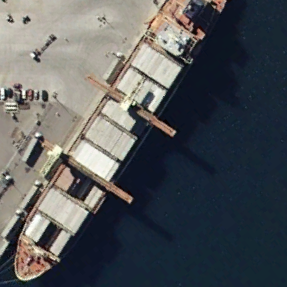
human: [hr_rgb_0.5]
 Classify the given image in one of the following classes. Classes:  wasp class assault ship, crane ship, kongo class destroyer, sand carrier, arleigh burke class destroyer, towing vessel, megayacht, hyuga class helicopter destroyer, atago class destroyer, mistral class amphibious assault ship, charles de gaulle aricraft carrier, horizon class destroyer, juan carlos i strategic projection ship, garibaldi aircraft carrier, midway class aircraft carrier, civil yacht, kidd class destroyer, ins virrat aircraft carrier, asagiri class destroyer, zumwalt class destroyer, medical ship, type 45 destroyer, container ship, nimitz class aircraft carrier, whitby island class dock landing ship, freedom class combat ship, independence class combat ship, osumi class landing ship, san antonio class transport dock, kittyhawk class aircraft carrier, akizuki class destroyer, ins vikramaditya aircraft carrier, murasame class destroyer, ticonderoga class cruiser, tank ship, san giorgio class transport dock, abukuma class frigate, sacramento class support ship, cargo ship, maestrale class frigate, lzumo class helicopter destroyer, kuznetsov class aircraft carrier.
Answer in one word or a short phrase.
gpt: Cargo ship